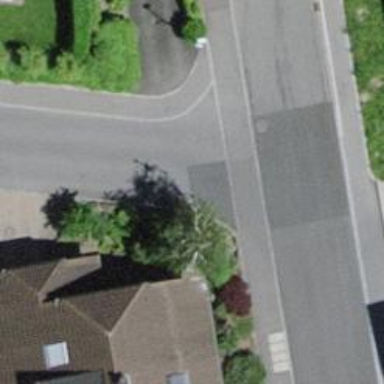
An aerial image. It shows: Sidewalk along the footway.